Question: I am running a first query to obtain totals and then I store these totals in two variable called @total and @ots. I want to use these variables later in another query to calculate some percentage values however as you can see in the picture I end up with zeros in the result set.
'''
create table #temp (
count int,
ots int
)
insert into #temp
select
count(i.ID) as 'total count',
sum(mc.ots) as 'Imps'
from
Profiles P
INNER JOIN ProfileResults PR ON P.ID = PR.ProfileID
INNER JOIN Items i ON PR.ItemID = I.ID
inner join batches b on b.ID = i.BatchID
left outer join BatchActionHistory bah on b.ID=bah.batchid
inner join ItemOrganisations ito (nolock) on i.ID= ito.ItemID
inner join Lookup_MediaChannels mc on mc.id = i.MediaChannelID
where p.ID = 41
and b.StatusID IN (6,7)
and bah.BatchActionID = 6
and i.StatusID = 2
and i.IsRelevant = 1
declare @total int
declare @ots int
select @total = sum(count) from #temp
select @ots = sum(ots) from #temp
select c.Name,
count(i.ID) as 'total count',
sum(mc.ots) as 'Imps',
sum(case when ito.rating <50 then 1 else 0 end) as 'unfav count',
sum(case when ito.Rating =50 then 1 else 0 end) as 'neu count',
sum(case when ito.Rating >50 then 1 else 0 end) as 'fav count',
(sum(case when ito.rating < 50 then 1.0 else 0.0 end) / count(i.ID) * 100) as 'unfav %',
(sum(case when ito.Rating =50 then 1.0 else 0.0 end) / count(i.ID) * 100) as 'neu %',
(sum(case when ito.Rating >50 then 1.0 else 0.0 end) / count(i.ID) * 100) as 'fav %',
CONVERT(decimal(4,2),avg(ito.Rating)) as 'Av Rating %',
----------------------------------------------------------------------------
--problem encountered here
CONVERT(decimal(4,2),(count(i.ID)/ @total * 100)) as '% Total ',
CONVERT(decimal(4,2),(sum(mc.ots)/ @ots * 100 )) as '% Imps'
---------------------------------------------------------------------------
from
Profiles P
INNER JOIN ProfileResults PR ON P.ID = PR.ProfileID
INNER JOIN Items i ON PR.ItemID = I.ID
inner join batches b on b.ID = i.BatchID
left outer join BatchActionHistory bah on b.ID=bah.batchid
inner join Lookup_Countries c (nolock)on b.CountryID = c.ID
inner join ItemOrganisations ito (nolock) on i.ID= ito.ItemID
inner join Lookup_ItemStatus lis (nolock) on lis.ID = i.StatusID
inner join Lookup_BatchStatus lbs (nolock) on lbs.ID = b.StatusID
inner join Lookup_BatchTypes bt on bt.id = b.Typeid
inner join Lookup_MediaChannels mc on mc.id = i.MediaChannelID
where p.ID = 41
and b.StatusID IN (6,7)
and bah.BatchActionID = 6
and i.StatusID = 2
and i.IsRelevant = 1
Group By c.Name
'''

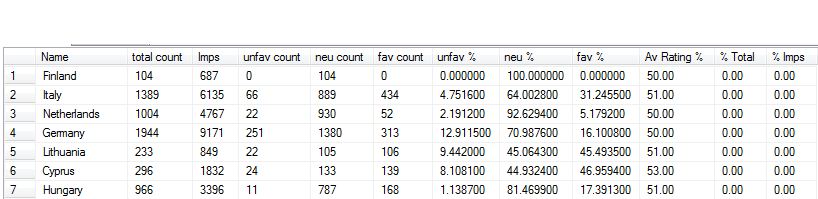
Answer: With integers, 'SQL Server' only does integer division. This will return 0:
'''
DECLARE @sum INT = 99
DECLARE @total INT = 100
SELECT CONVERT(decimal(4,2),(@sum / @total * 100))
'''
You should first convert to a floating / fixed point type then divide:
'''
DECLARE @sum INT = 99
DECLARE @total INT = 100
SELECT CONVERT(decimal(4,2),(@sum * 100.00 / @total))
'''
You can also use window functions:
'''
SELECT SUM(ms_otc) * 100.00 / SUM(SUM(ms_otc)) OVER () AS [% Imps],
...
FROM Profiles P
...
GROUP BY
c.name
'''